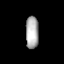
Tissue: prostate
Cell type: T cells
Senescence score: 0.3428
Nuclear area (px): 405
Mean DAPI intensity: 176.588